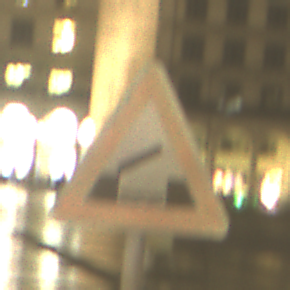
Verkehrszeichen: BeweglicheBruecke
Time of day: Night
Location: Outdoor (Urban)
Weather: Overcast
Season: NotSpecified
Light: Artificial